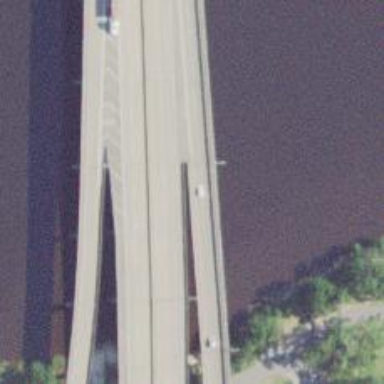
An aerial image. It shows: Bridge over motorway_link.